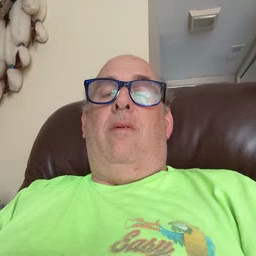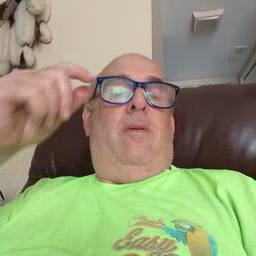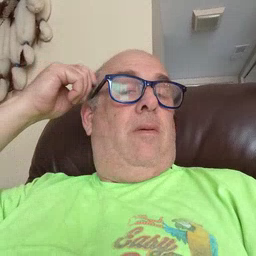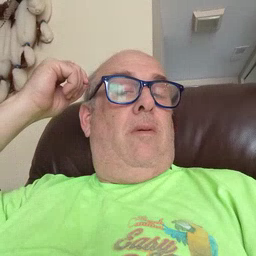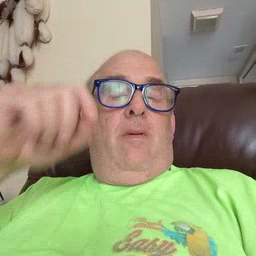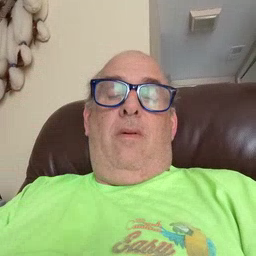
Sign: hair